Question: I am writing a helper method for conveniently setting the 'Name' of a 'Thread':
'''
public static bool TrySetName(this Thread thread, string name)
{
try
{
if (thread.Name == null)
{
thread.Name = name;
return true;
}
return false;
}
catch (InvalidOperationException)
{
return false;
}
}
'''
It's working as intended. ReSharper, however, claims that the condition is always false and the corresponding code is heuristically unreachable. That's wrong. A 'Thread.Name' is always null until a string is assigned.

So, why does ReSharper think it is? And is there some way to tell ReSharper it isn't (other than '// ReSharper disable ...')?
I'm using ReSharper 5.1.3.
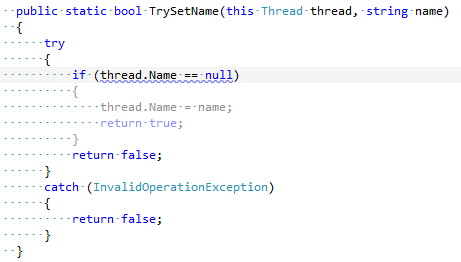
Answer: This was fixed in 6+ of RS I think. See <URL>.